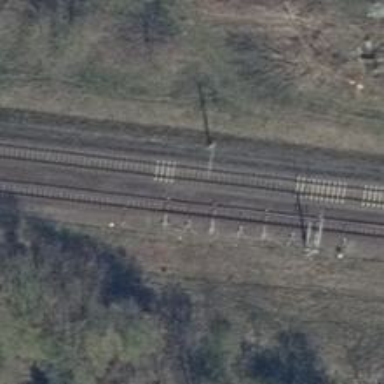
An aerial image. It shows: Railway switch with the turnout on the left side.